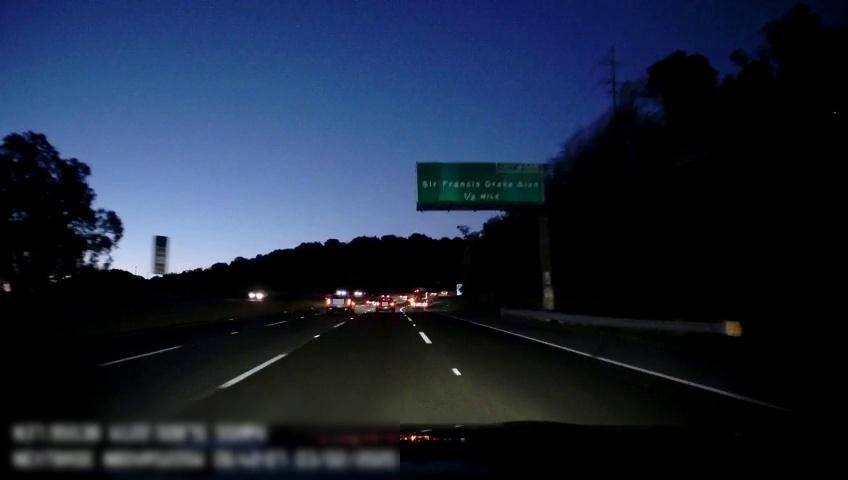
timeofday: Night
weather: Other
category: Drivable Space
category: Vehicles | Car
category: Vehicles | Car
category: Vehicles | SUV
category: Vehicles | Car
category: Vehicles | Truck
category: Lanes | Current Lane
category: Lanes | Current Lane
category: Lanes | Alternate Lane
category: Lanes | Alternate Lane
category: Traffic | Signs
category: Traffic | Signs